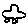
Label: car